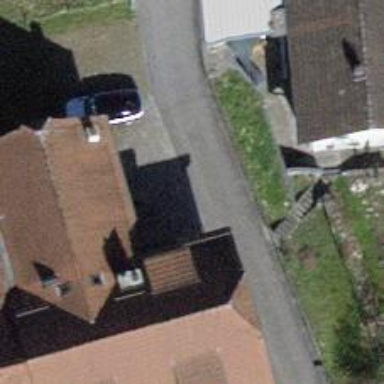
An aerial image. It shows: Alley classified as service road.